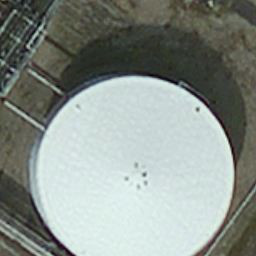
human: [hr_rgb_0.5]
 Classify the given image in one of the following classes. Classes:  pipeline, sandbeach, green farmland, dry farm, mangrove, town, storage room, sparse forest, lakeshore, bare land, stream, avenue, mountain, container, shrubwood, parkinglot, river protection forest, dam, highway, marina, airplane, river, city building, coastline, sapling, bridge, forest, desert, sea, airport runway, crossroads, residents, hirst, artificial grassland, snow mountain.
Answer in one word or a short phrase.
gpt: storage room